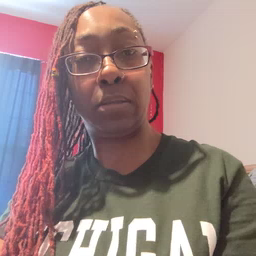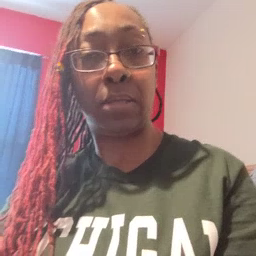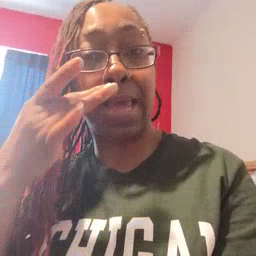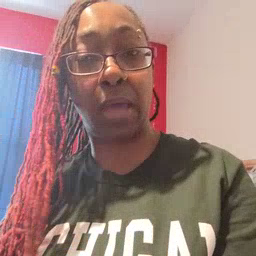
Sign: cat